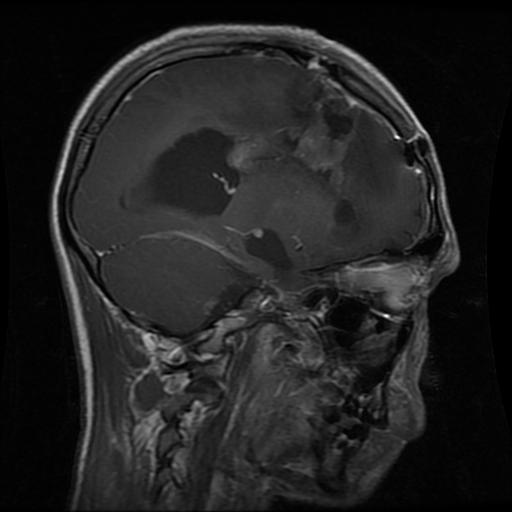
Label: glioma